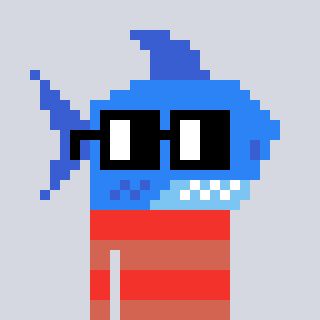
a pixel art character with square black glasses, a shark-shaped head and a peachy-colored body on a cool background